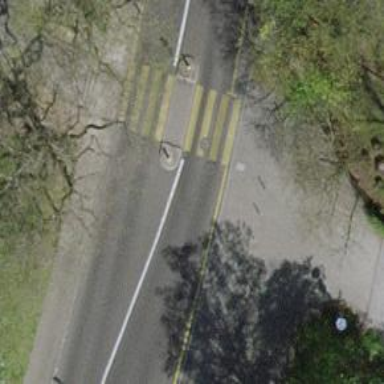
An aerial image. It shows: Pedestrian road with asphalt surface.